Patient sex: F
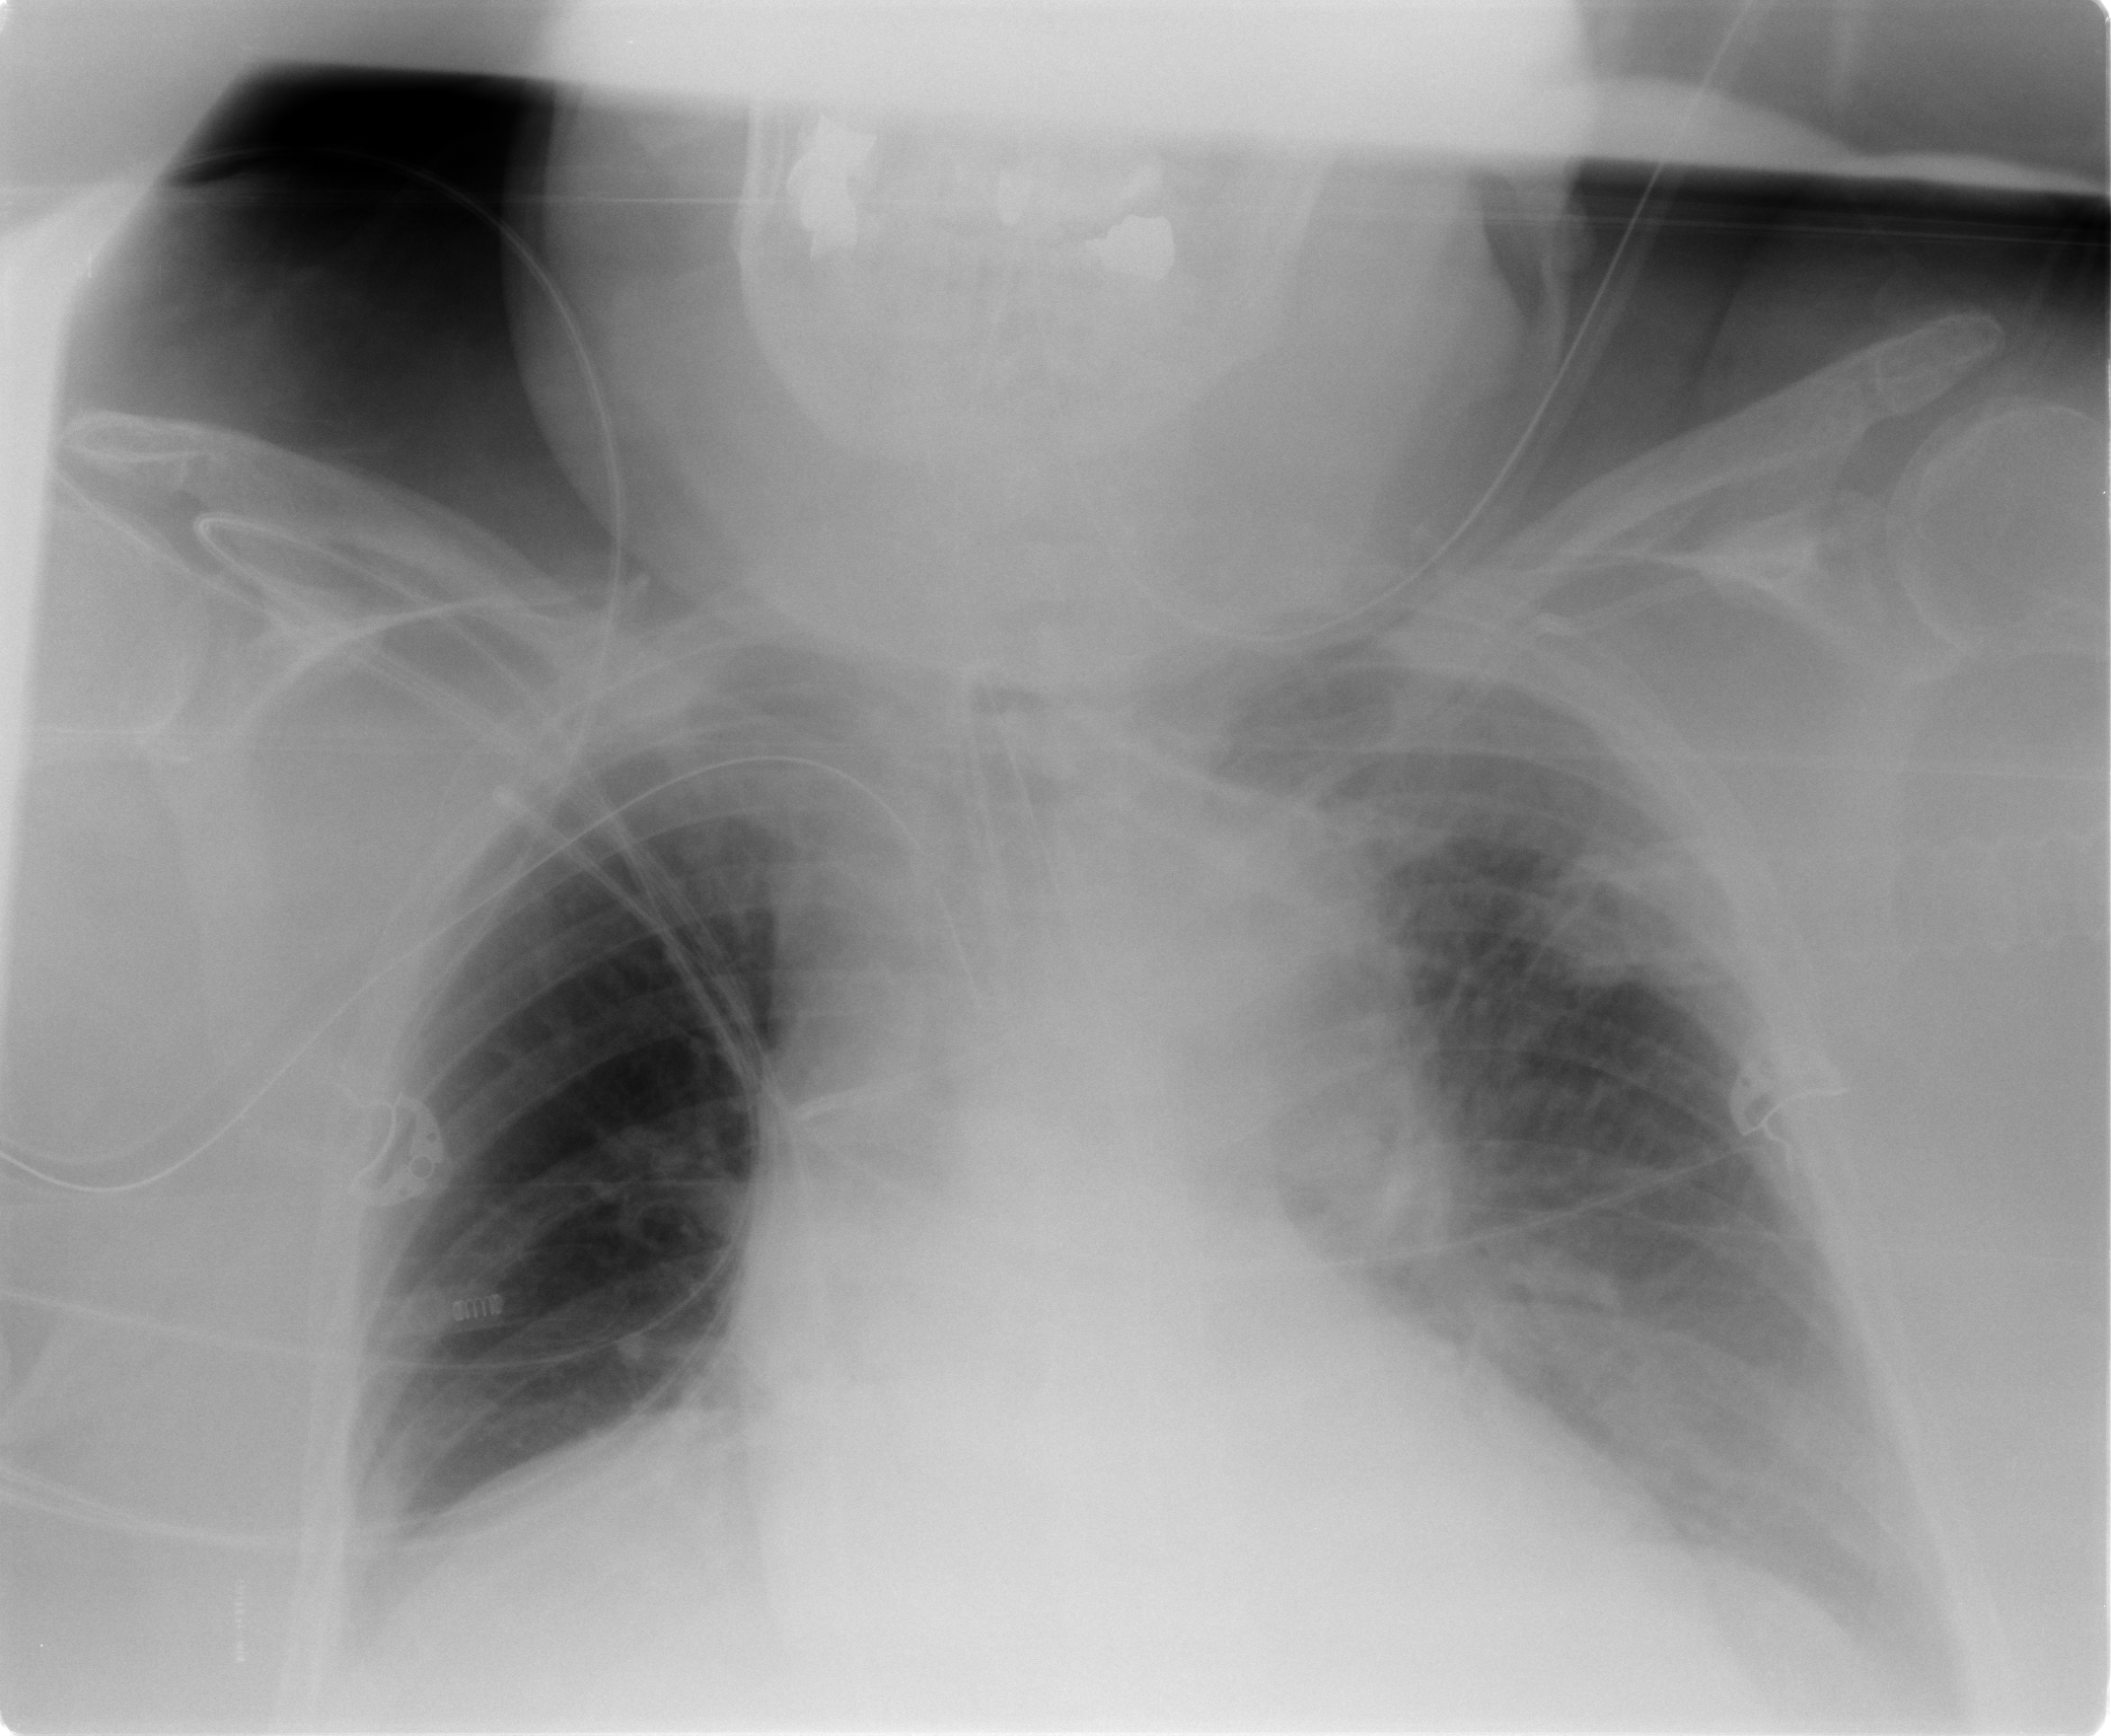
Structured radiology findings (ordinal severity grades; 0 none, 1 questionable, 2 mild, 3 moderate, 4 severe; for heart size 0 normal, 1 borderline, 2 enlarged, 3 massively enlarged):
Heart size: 2
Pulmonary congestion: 2
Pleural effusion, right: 0
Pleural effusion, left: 2
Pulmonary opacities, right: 0
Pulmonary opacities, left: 0
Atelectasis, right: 0
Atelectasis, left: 2